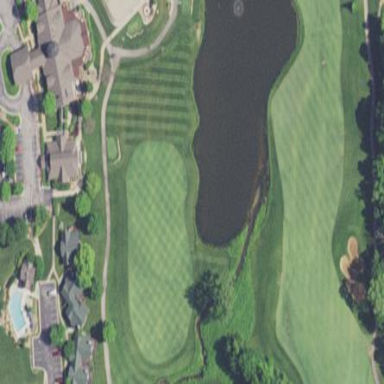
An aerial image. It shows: Rough grassy area used for golf.